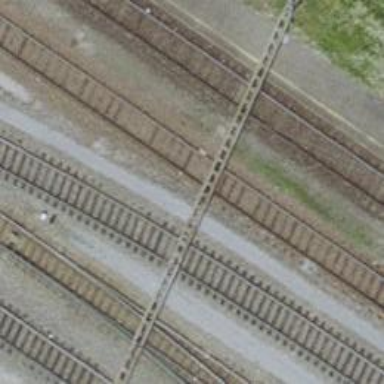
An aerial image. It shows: Single-track electrified railway service yard with contact line for trains.